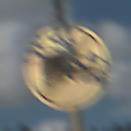
Verkehrszeichen: EndeUeberholverbotKraftfahrzeuge
Umgebung: Outdoor, Nature
Tageszeit: Midday
Wetter: PartlyCloudy
Licht: Natural
Jahreszeit: NotSpecified
Kontrast: HighContrast